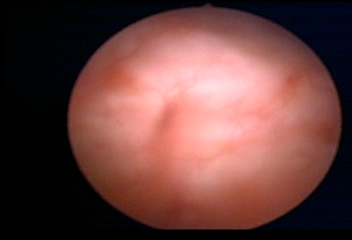
Modality: WLC
Class: Normal mucosa
Bladder cancer association: No